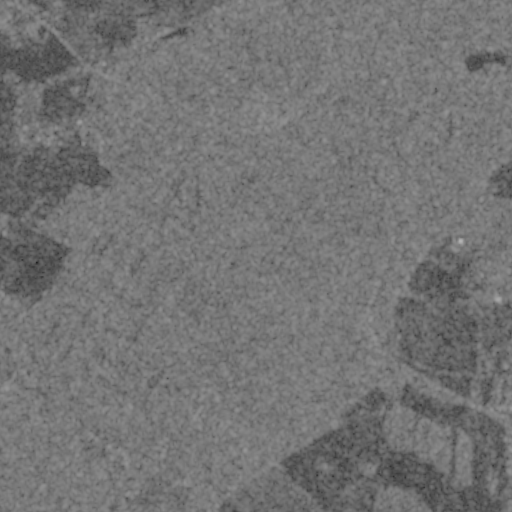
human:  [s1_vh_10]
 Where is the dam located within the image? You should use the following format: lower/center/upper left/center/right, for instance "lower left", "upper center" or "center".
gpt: The dam is located in the upper right of the image.
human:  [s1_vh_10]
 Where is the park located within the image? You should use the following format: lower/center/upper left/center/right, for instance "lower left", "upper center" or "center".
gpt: The park is located in the center right of the image.
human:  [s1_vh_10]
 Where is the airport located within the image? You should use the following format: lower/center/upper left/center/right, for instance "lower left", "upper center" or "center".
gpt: There is no airport in the image.

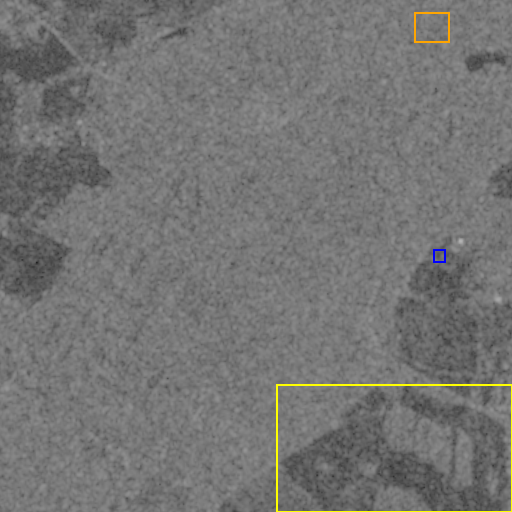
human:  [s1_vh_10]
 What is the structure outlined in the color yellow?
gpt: The structure outlined in yellow is a crop field.
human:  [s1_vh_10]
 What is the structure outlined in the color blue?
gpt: The structure outlined in blue is a park.
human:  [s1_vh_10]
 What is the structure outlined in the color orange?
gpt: The structure outlined in orange is a parking lot.
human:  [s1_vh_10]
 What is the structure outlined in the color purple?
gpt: There is no purple outline.